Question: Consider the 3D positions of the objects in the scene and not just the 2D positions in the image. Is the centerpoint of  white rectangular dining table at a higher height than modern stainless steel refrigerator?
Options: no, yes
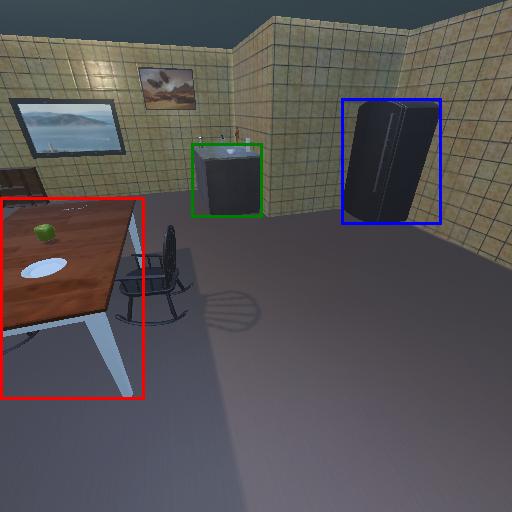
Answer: no